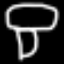
Label: mushroom